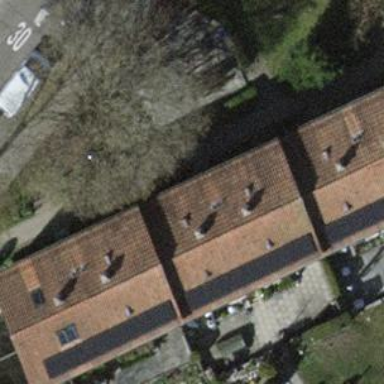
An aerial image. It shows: Beige house with gabled roof made of roof tiles in orangered color. The roof is oriented across the building.